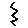
Label: zigzag